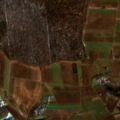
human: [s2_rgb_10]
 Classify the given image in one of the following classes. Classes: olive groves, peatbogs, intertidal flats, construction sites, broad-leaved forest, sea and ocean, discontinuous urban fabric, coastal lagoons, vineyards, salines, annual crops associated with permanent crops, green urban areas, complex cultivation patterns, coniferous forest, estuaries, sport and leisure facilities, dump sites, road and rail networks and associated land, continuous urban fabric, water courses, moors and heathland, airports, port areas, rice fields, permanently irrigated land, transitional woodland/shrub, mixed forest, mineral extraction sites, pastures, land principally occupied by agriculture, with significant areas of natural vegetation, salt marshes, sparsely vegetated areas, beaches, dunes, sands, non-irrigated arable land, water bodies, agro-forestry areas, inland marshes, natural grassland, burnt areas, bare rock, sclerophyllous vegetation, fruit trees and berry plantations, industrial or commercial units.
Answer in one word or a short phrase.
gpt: non-irrigated arable land, complex cultivation patterns, broad-leaved forest